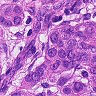
Metastatic tissue present: yes